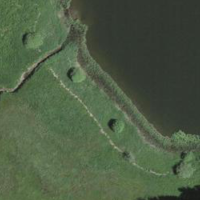
EUNIS habitat code: 24
Species observed at this site:
Myosotis scorpioides
Filipendula ulmaria